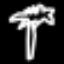
Label: palm tree